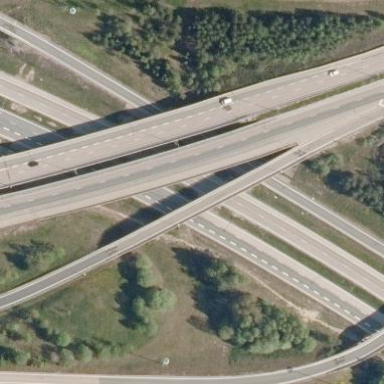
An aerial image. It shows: Beam bridge made by humans.